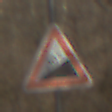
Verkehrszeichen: Steigung10
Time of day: MorningAfternoon
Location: Outdoor (Nature)
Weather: Clear
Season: Winter
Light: Natural